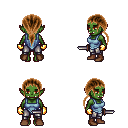
a pixel art fantasy rpg character, female body template, orc, green skin, blue vest, metal pants, brown ponytail hairstyle, gold gloves, brown shoes, dagger, four views (front, back, left, right), 2x2 character sprite sheet, small pixel art, hard edges, no anti-aliasing